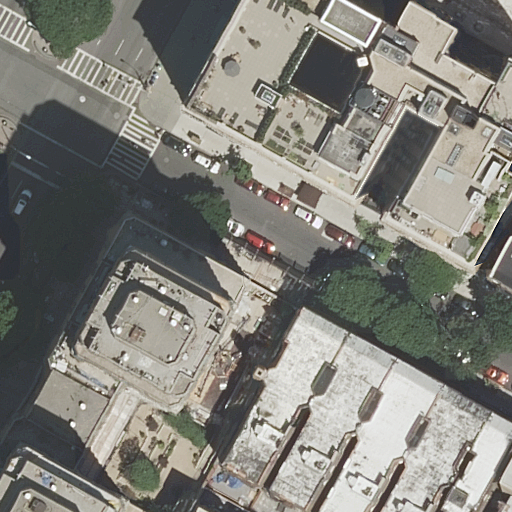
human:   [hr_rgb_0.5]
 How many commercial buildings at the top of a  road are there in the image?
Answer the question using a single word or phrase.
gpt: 0

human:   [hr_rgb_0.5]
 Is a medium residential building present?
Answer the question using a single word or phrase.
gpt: yes

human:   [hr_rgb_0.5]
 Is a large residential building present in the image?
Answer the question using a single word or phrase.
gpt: yes

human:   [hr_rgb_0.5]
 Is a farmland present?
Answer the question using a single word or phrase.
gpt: no

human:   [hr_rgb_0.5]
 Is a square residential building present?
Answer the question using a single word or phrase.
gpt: no

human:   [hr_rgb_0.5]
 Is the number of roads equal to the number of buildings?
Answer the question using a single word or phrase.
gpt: no

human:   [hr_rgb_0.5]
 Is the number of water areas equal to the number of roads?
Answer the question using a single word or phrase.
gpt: no

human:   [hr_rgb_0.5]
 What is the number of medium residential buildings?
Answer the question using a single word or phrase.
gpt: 7

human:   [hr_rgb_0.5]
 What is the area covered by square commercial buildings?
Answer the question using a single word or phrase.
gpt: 0m2

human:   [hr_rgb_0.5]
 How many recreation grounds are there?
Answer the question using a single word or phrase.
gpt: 0

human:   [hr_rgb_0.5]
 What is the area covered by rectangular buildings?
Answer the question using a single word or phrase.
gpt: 22m2

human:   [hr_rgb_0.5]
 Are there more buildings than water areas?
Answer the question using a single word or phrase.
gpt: yes

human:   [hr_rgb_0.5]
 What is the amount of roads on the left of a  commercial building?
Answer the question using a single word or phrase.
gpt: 0

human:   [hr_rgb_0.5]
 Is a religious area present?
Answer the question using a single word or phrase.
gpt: no

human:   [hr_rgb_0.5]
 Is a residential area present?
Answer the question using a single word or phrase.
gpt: no

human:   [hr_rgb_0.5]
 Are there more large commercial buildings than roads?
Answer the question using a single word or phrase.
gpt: no

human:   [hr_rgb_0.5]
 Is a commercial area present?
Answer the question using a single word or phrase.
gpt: no

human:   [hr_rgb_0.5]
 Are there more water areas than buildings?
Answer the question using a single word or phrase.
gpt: no

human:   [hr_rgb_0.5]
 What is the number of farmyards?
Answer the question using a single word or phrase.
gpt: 0

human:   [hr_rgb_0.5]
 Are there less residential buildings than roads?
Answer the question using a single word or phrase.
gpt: no

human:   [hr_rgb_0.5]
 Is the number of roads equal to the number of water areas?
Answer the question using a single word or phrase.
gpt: no

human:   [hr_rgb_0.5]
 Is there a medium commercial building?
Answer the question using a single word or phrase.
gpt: no

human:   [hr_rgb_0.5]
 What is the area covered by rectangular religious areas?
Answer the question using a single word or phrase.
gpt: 0m2

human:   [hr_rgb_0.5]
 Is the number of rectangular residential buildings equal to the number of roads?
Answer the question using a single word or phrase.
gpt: no

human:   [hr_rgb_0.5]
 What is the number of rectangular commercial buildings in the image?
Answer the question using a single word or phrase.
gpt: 0

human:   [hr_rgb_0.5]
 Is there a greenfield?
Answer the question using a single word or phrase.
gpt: no

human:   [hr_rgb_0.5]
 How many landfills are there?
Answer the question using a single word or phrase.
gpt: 0

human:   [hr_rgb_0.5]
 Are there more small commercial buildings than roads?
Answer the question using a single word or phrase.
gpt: no

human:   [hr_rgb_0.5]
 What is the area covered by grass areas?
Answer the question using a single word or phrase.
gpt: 0m2

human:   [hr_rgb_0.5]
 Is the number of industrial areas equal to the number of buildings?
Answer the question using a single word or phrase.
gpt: no

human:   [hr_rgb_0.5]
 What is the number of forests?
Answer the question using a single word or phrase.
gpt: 0

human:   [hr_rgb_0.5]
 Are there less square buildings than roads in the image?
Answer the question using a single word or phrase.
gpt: yes

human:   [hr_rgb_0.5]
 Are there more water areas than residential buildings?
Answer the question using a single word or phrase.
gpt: no

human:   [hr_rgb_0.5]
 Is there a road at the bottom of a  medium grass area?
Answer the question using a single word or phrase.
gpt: no

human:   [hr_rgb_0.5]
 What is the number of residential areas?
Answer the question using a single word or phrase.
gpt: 0

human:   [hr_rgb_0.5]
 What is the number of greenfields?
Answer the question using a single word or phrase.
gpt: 0